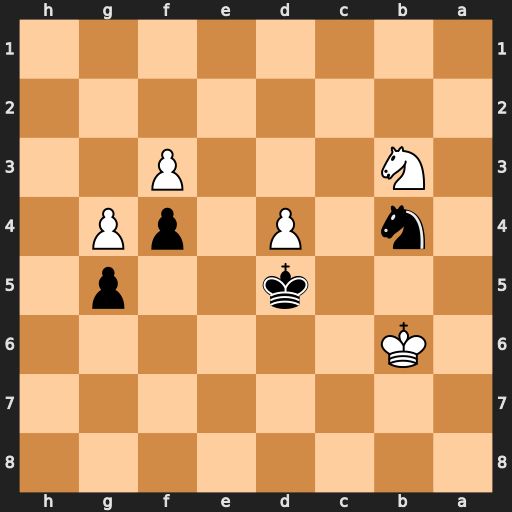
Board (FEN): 8/8/1K6/3k2p1/1n1P1pP1/1N3P2/8/8
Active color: b
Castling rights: -
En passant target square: -
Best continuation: Nc2 Ka5 Nxd4 Nd2 Ne6